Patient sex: M
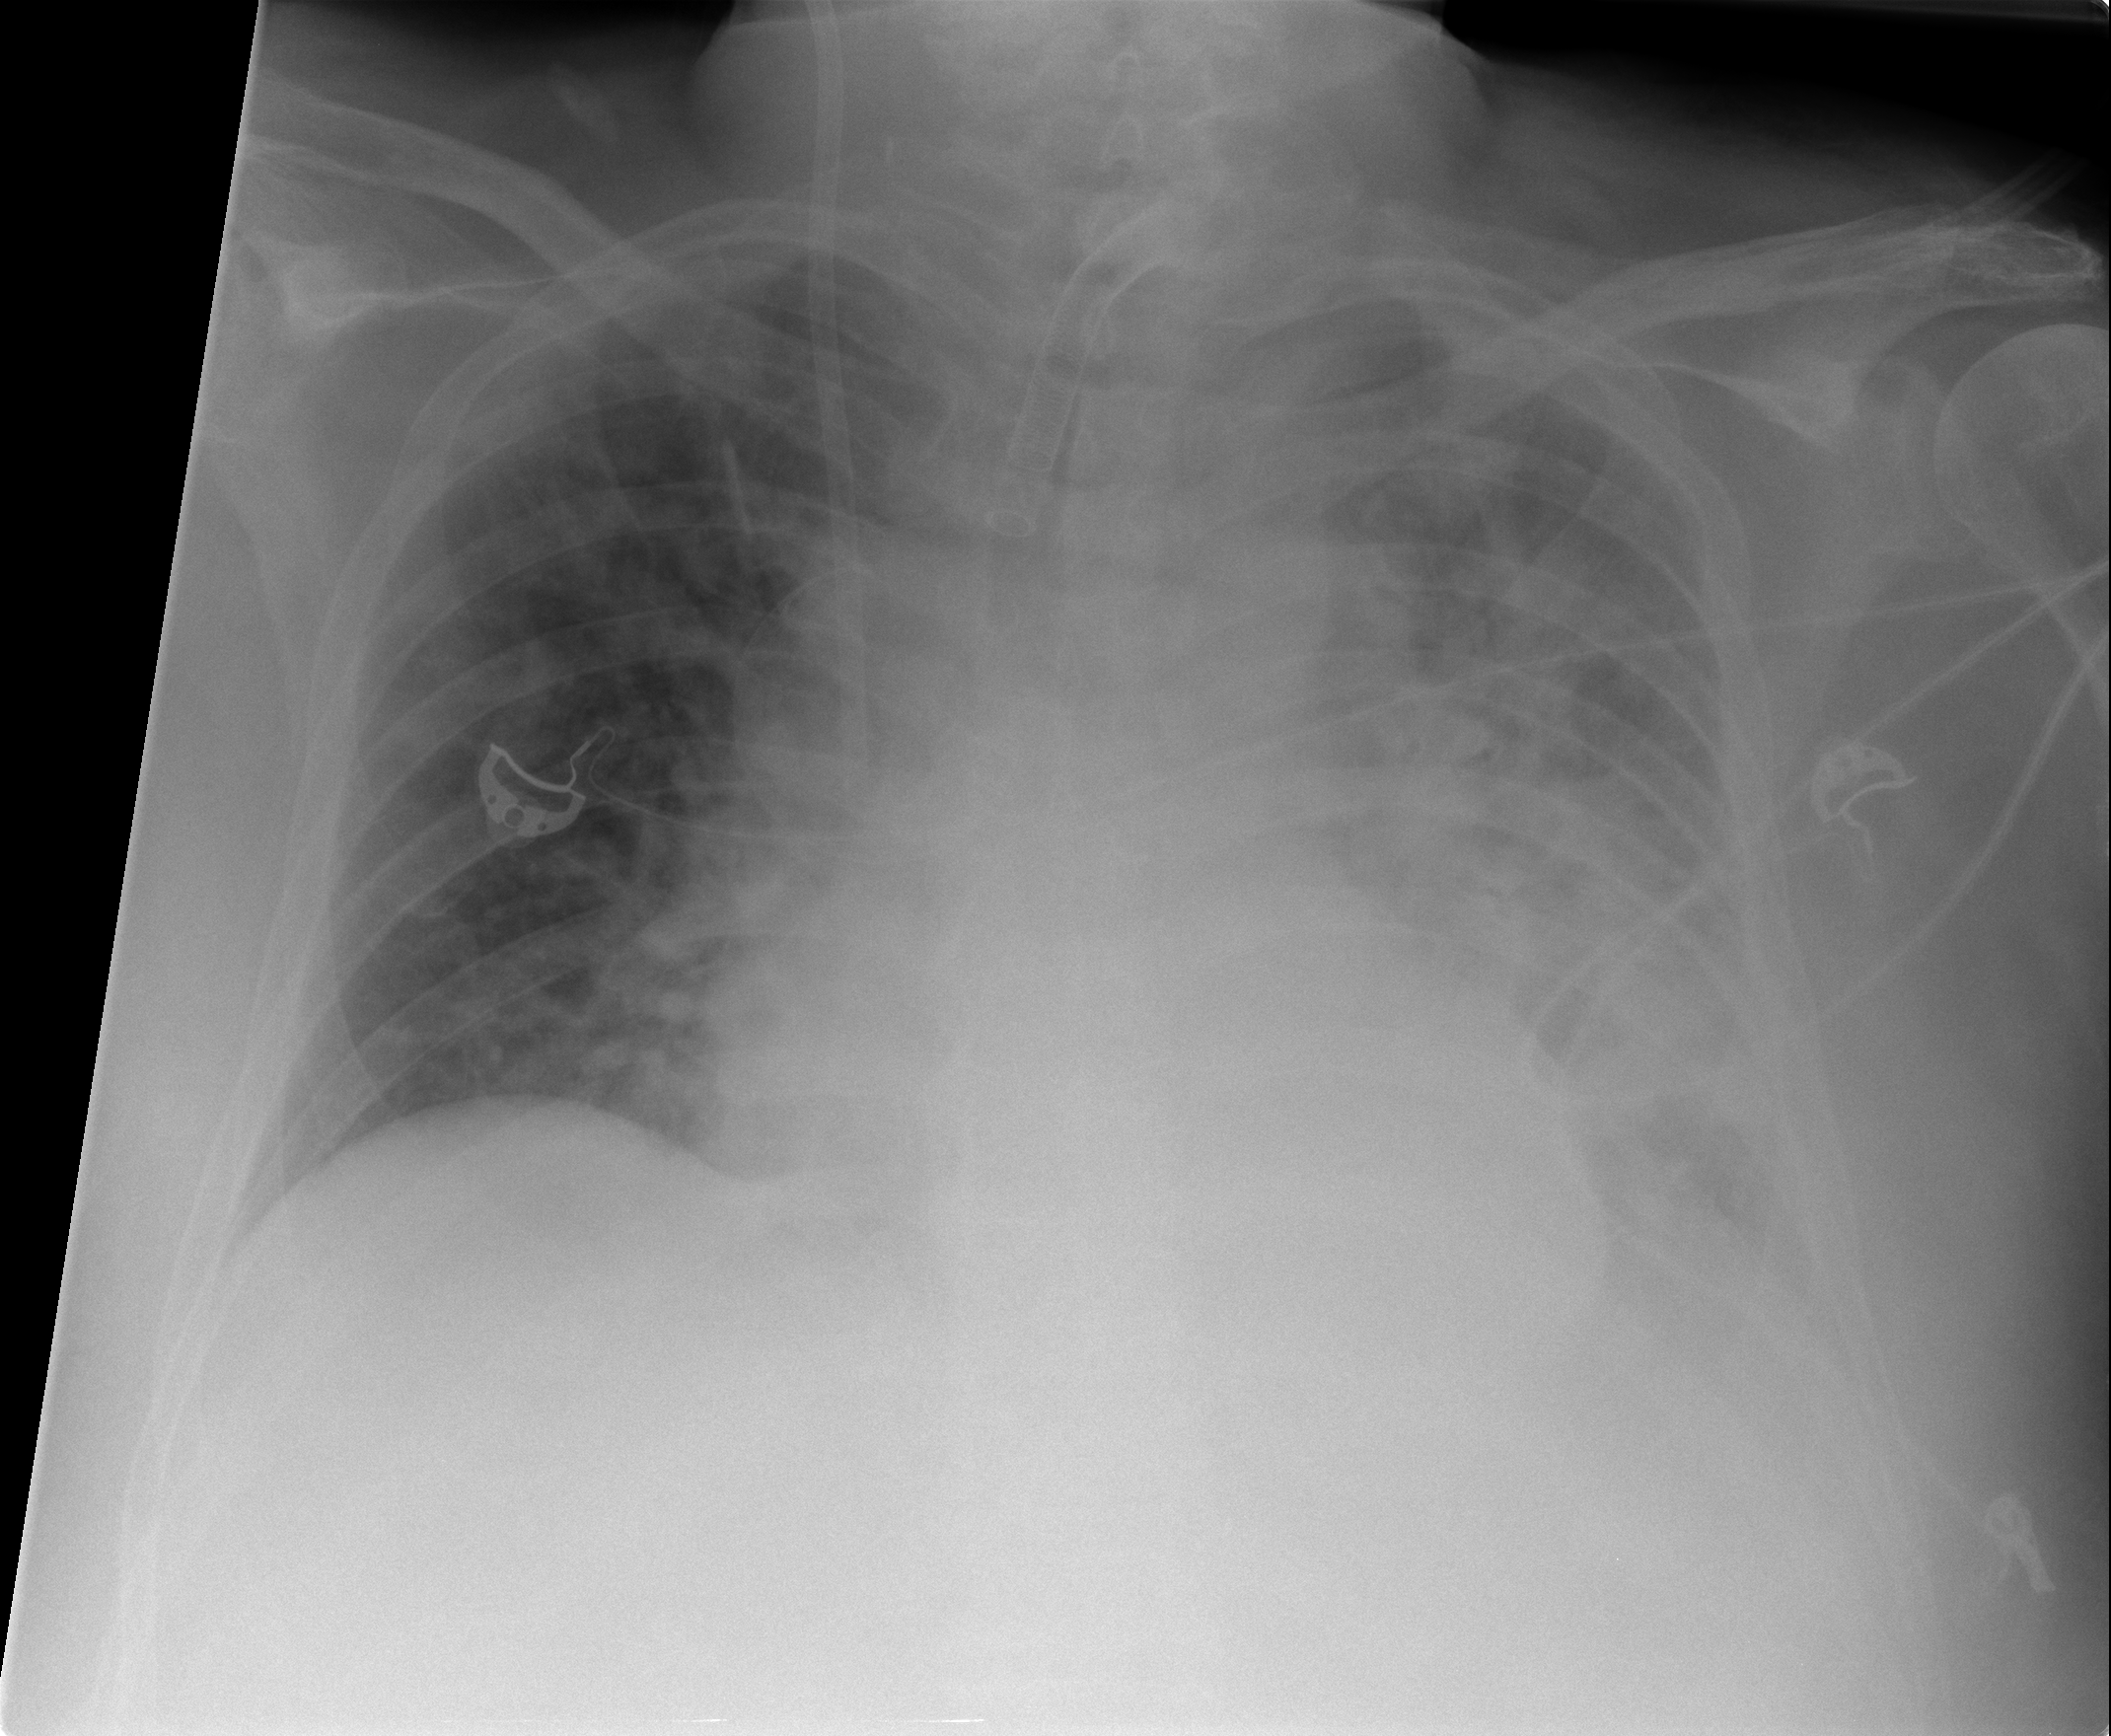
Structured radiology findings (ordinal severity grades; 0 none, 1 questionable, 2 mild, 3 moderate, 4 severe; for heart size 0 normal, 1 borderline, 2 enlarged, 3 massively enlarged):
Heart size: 2
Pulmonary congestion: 2
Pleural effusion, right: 0
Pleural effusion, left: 2
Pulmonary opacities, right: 2
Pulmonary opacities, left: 3
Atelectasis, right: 2
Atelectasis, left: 2